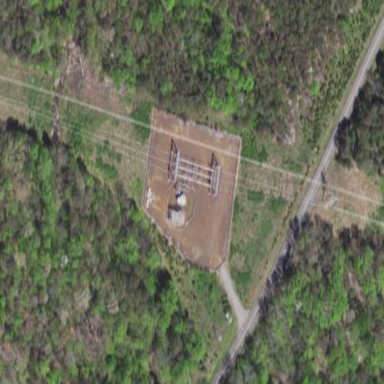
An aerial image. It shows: Distribution level power substation surrounded by fence.